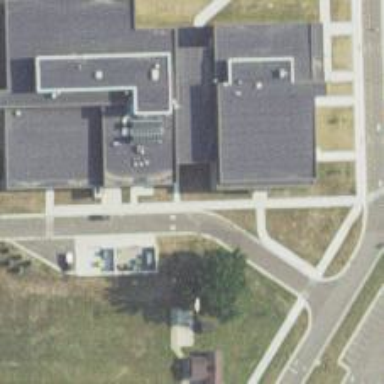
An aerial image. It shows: School building.